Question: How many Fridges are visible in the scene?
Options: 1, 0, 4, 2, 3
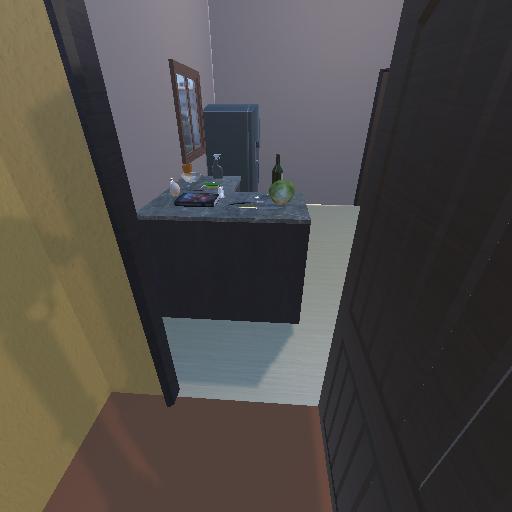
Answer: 1